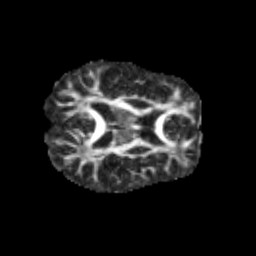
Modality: FA
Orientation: axial
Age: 10
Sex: female
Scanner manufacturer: siemens
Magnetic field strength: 3 T
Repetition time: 3.8 s
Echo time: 0.07 s